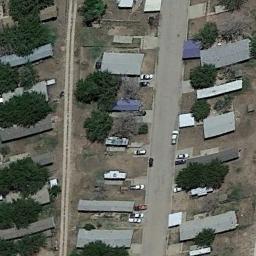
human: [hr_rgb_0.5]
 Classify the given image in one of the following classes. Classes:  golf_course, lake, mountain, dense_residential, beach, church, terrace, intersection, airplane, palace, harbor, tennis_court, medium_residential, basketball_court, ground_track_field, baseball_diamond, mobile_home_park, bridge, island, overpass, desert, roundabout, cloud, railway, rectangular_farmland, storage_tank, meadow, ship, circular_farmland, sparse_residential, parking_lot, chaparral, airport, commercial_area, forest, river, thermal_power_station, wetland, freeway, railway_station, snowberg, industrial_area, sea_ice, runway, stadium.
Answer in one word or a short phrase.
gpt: mobile_home_park